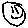
Label: smiley face